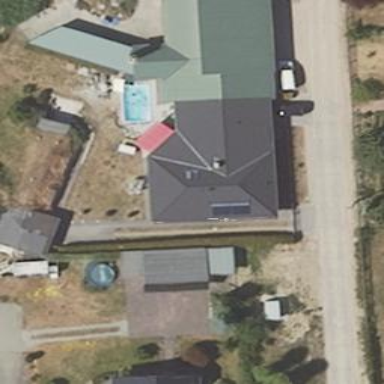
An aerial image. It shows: Simple and straightforward house.